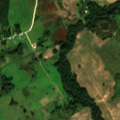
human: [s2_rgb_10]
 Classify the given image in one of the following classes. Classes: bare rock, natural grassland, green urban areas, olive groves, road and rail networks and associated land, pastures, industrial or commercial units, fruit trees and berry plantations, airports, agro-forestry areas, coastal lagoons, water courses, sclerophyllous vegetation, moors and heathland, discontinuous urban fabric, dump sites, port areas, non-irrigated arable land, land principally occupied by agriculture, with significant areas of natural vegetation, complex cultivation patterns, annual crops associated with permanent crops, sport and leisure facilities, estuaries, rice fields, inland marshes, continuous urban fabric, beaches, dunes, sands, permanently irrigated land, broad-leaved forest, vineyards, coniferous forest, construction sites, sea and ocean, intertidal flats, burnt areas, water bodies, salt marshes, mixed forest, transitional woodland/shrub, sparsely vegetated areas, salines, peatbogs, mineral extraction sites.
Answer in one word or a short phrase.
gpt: non-irrigated arable land, land principally occupied by agriculture, with significant areas of natural vegetation, transitional woodland/shrub